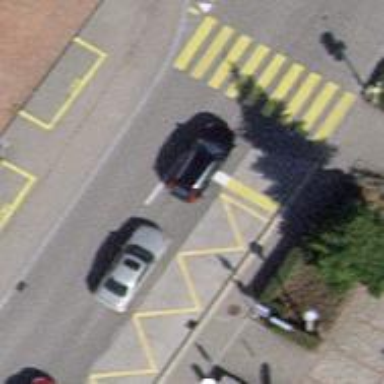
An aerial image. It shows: Bus stop with designated stop position for public transport.